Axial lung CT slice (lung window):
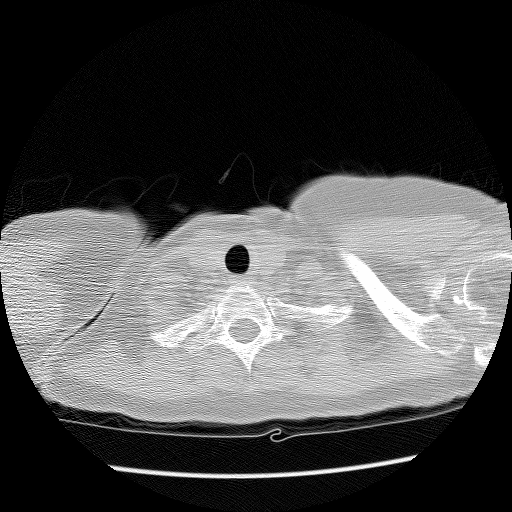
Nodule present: no